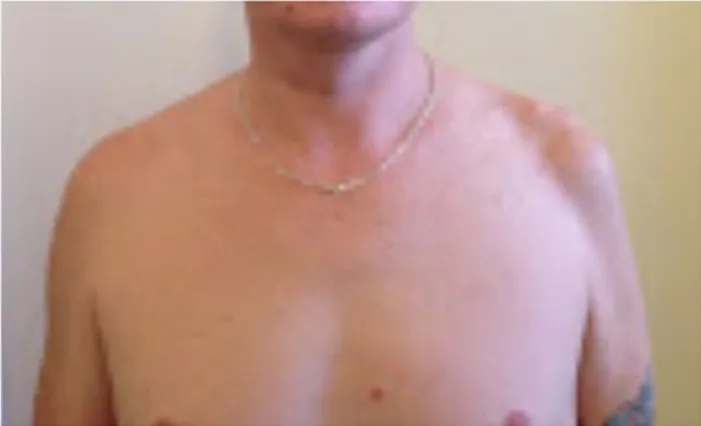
Antero-posterior view.
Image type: medical_photograph (other_medical_photograph)